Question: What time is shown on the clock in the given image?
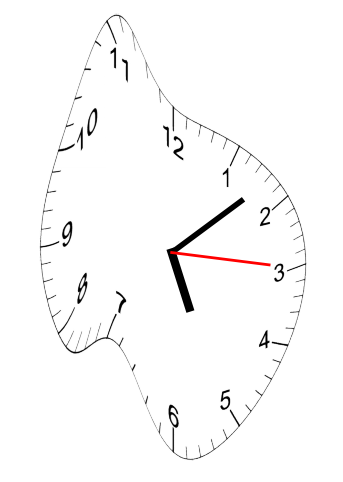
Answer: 05:08:15